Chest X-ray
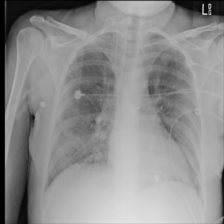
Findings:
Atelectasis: positive
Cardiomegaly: negative
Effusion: negative
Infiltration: negative
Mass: negative
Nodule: negative
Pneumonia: negative
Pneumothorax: negative
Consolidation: negative
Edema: negative
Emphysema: negative
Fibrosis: negative
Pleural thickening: negative
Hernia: negative